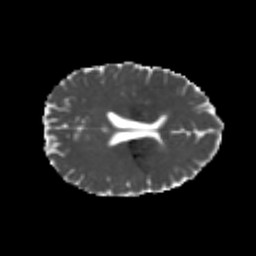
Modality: MD
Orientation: axial
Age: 20
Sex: female
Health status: healthy
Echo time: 0.074 s